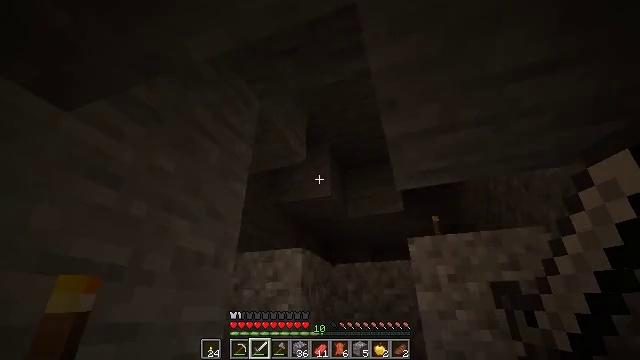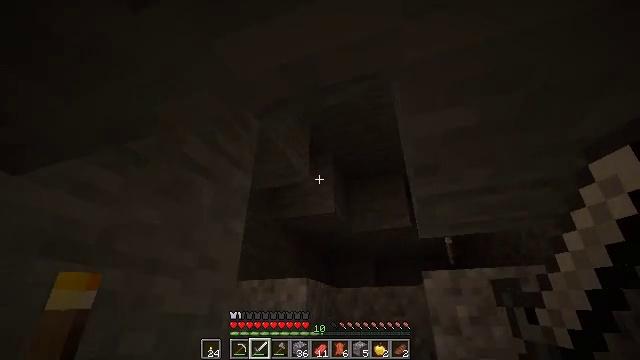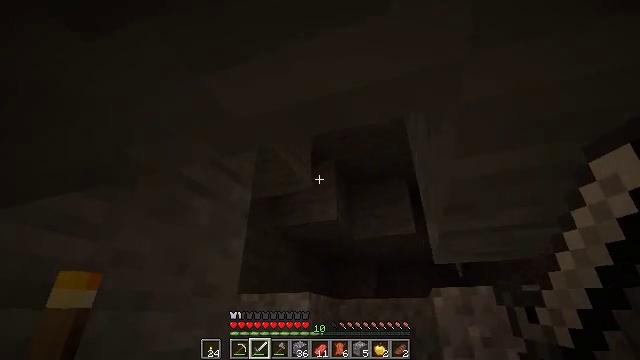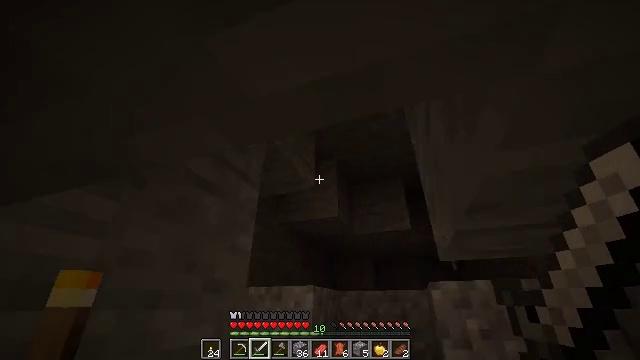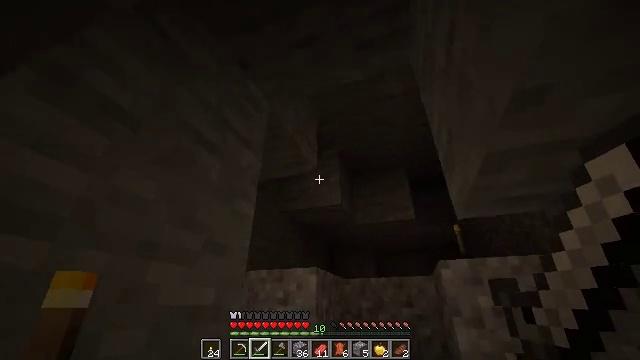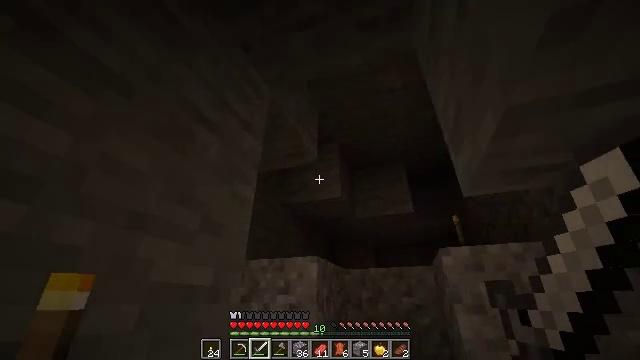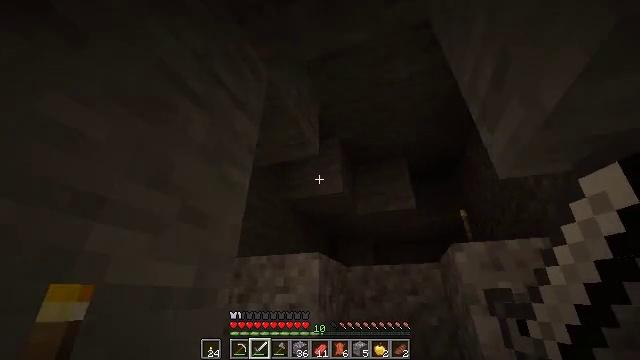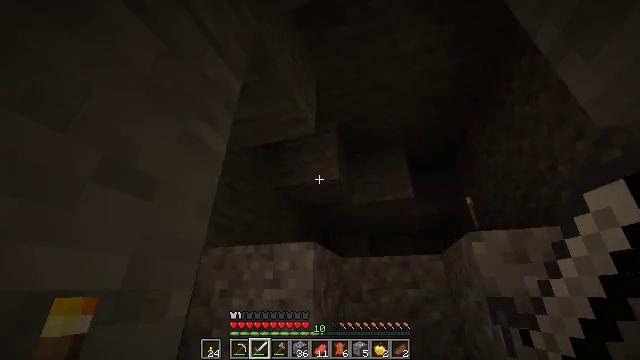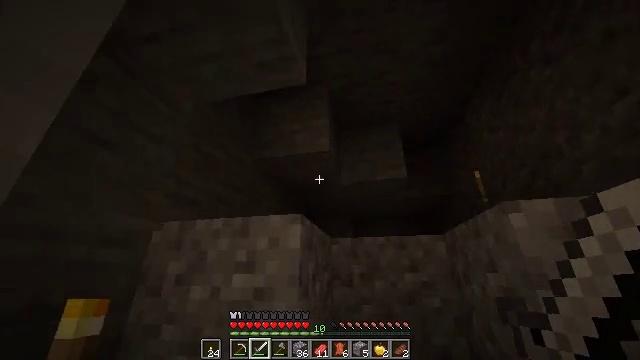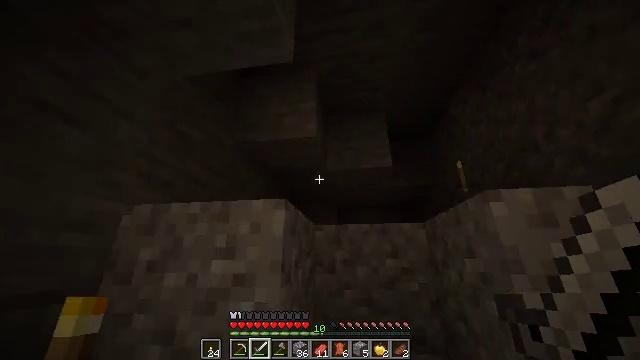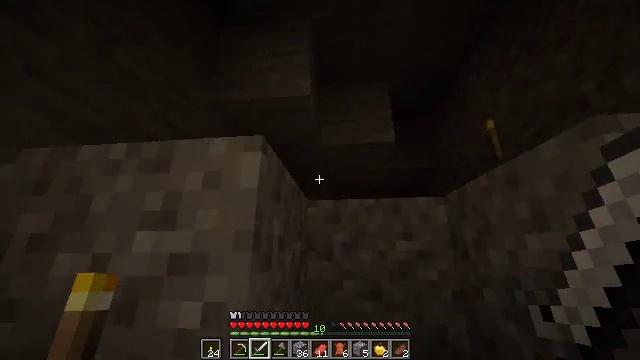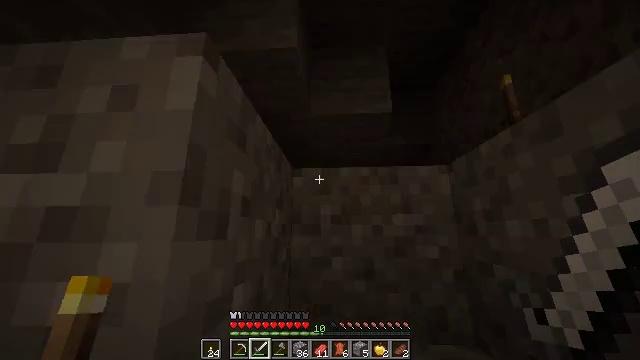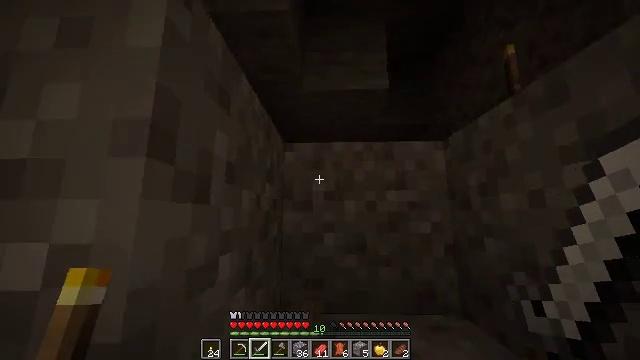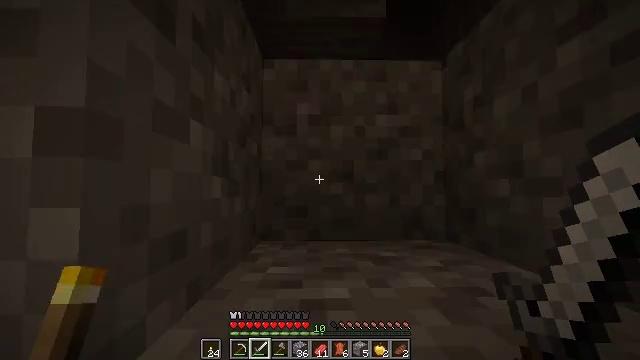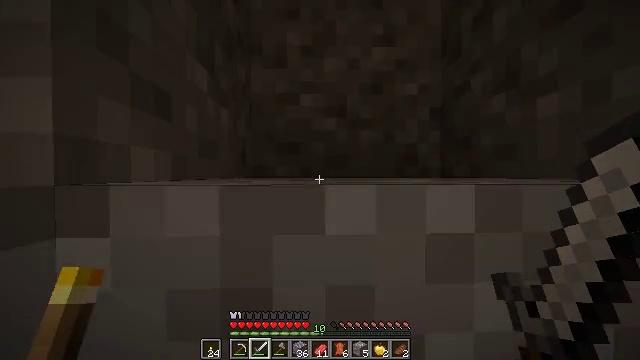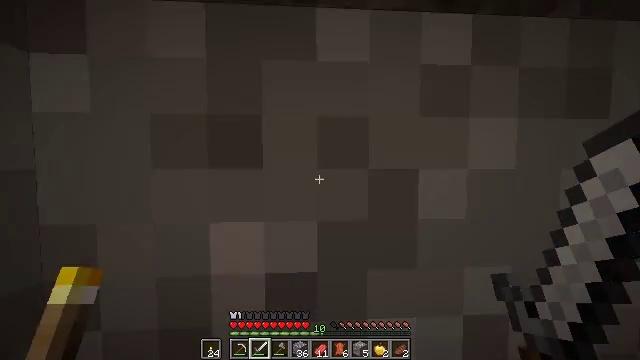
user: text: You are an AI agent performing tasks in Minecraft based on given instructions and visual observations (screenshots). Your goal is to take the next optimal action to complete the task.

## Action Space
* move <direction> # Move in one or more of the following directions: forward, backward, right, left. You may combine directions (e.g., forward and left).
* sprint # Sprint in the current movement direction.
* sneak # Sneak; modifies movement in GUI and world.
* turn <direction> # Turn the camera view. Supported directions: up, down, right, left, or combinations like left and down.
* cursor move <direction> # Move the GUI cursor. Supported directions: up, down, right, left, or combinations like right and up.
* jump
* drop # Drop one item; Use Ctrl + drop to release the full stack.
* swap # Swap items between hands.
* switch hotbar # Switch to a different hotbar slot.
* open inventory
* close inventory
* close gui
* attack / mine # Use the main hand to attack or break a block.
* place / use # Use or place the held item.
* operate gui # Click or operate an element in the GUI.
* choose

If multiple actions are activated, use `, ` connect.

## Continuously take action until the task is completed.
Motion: motion action
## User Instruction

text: Dig through gravel to clear a path.
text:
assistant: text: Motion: move forward, sprint, jump
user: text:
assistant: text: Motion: move forward, sprint, jump
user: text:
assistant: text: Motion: move forward, sprint
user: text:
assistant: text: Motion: move forward, sprint
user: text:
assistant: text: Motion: move forward, sprint
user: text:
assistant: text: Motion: move forward, sprint
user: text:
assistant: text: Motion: move forward, sprint, turn right and down
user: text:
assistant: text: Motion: move forward, sprint, turn right and down
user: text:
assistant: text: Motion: move forward, sprint, turn right and down
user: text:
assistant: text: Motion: move forward, sprint, turn right and down
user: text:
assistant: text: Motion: move forward, sprint, turn right and down
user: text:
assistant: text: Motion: move forward, sprint, turn right and down, jump
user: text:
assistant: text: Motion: move forward, sprint, turn right and down, jump
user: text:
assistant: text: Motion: move forward, sprint, turn right and down, jump
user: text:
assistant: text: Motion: move forward, sprint, turn right and down, jump
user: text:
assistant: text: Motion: move forward, sprint, turn right and down, jump
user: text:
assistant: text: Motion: move forward, sprint, turn down, jump
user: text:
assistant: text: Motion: move forward, sprint, jump
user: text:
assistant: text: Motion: move forward, sprint
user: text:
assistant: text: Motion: move forward, sprint
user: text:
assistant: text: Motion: move forward, sprint, turn up
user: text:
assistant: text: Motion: move forward, sprint, turn up
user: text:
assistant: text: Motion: move forward, sprint, turn up
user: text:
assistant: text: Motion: move forward, sprint
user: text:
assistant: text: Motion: move forward, sprint
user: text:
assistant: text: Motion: move forward, sprint
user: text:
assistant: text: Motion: move forward, sprint
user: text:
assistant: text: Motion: move forward, sprint
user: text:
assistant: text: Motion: sprint
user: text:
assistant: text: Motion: sprint